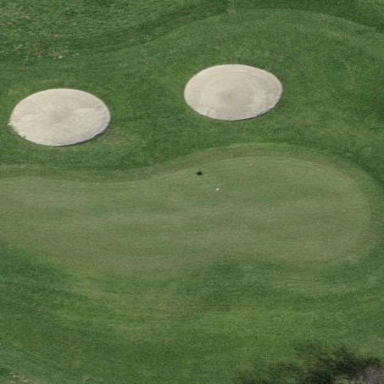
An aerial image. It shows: Golf green.